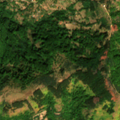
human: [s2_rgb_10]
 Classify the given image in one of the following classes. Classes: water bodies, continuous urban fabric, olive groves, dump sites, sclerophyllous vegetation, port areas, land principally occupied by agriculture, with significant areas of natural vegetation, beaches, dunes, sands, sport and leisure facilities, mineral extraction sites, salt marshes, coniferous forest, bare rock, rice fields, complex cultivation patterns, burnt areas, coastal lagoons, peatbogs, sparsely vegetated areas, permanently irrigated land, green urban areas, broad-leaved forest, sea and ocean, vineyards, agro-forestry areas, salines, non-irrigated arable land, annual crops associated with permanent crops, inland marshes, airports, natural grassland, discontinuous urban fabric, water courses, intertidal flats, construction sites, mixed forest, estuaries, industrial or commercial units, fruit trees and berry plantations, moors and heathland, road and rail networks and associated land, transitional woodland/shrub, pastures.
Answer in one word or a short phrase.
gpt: complex cultivation patterns, land principally occupied by agriculture, with significant areas of natural vegetation, broad-leaved forest, mixed forest